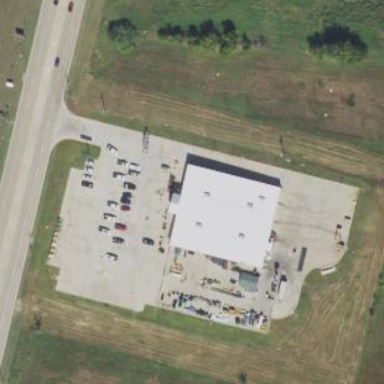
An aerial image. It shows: Country store housed inside building.